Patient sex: M
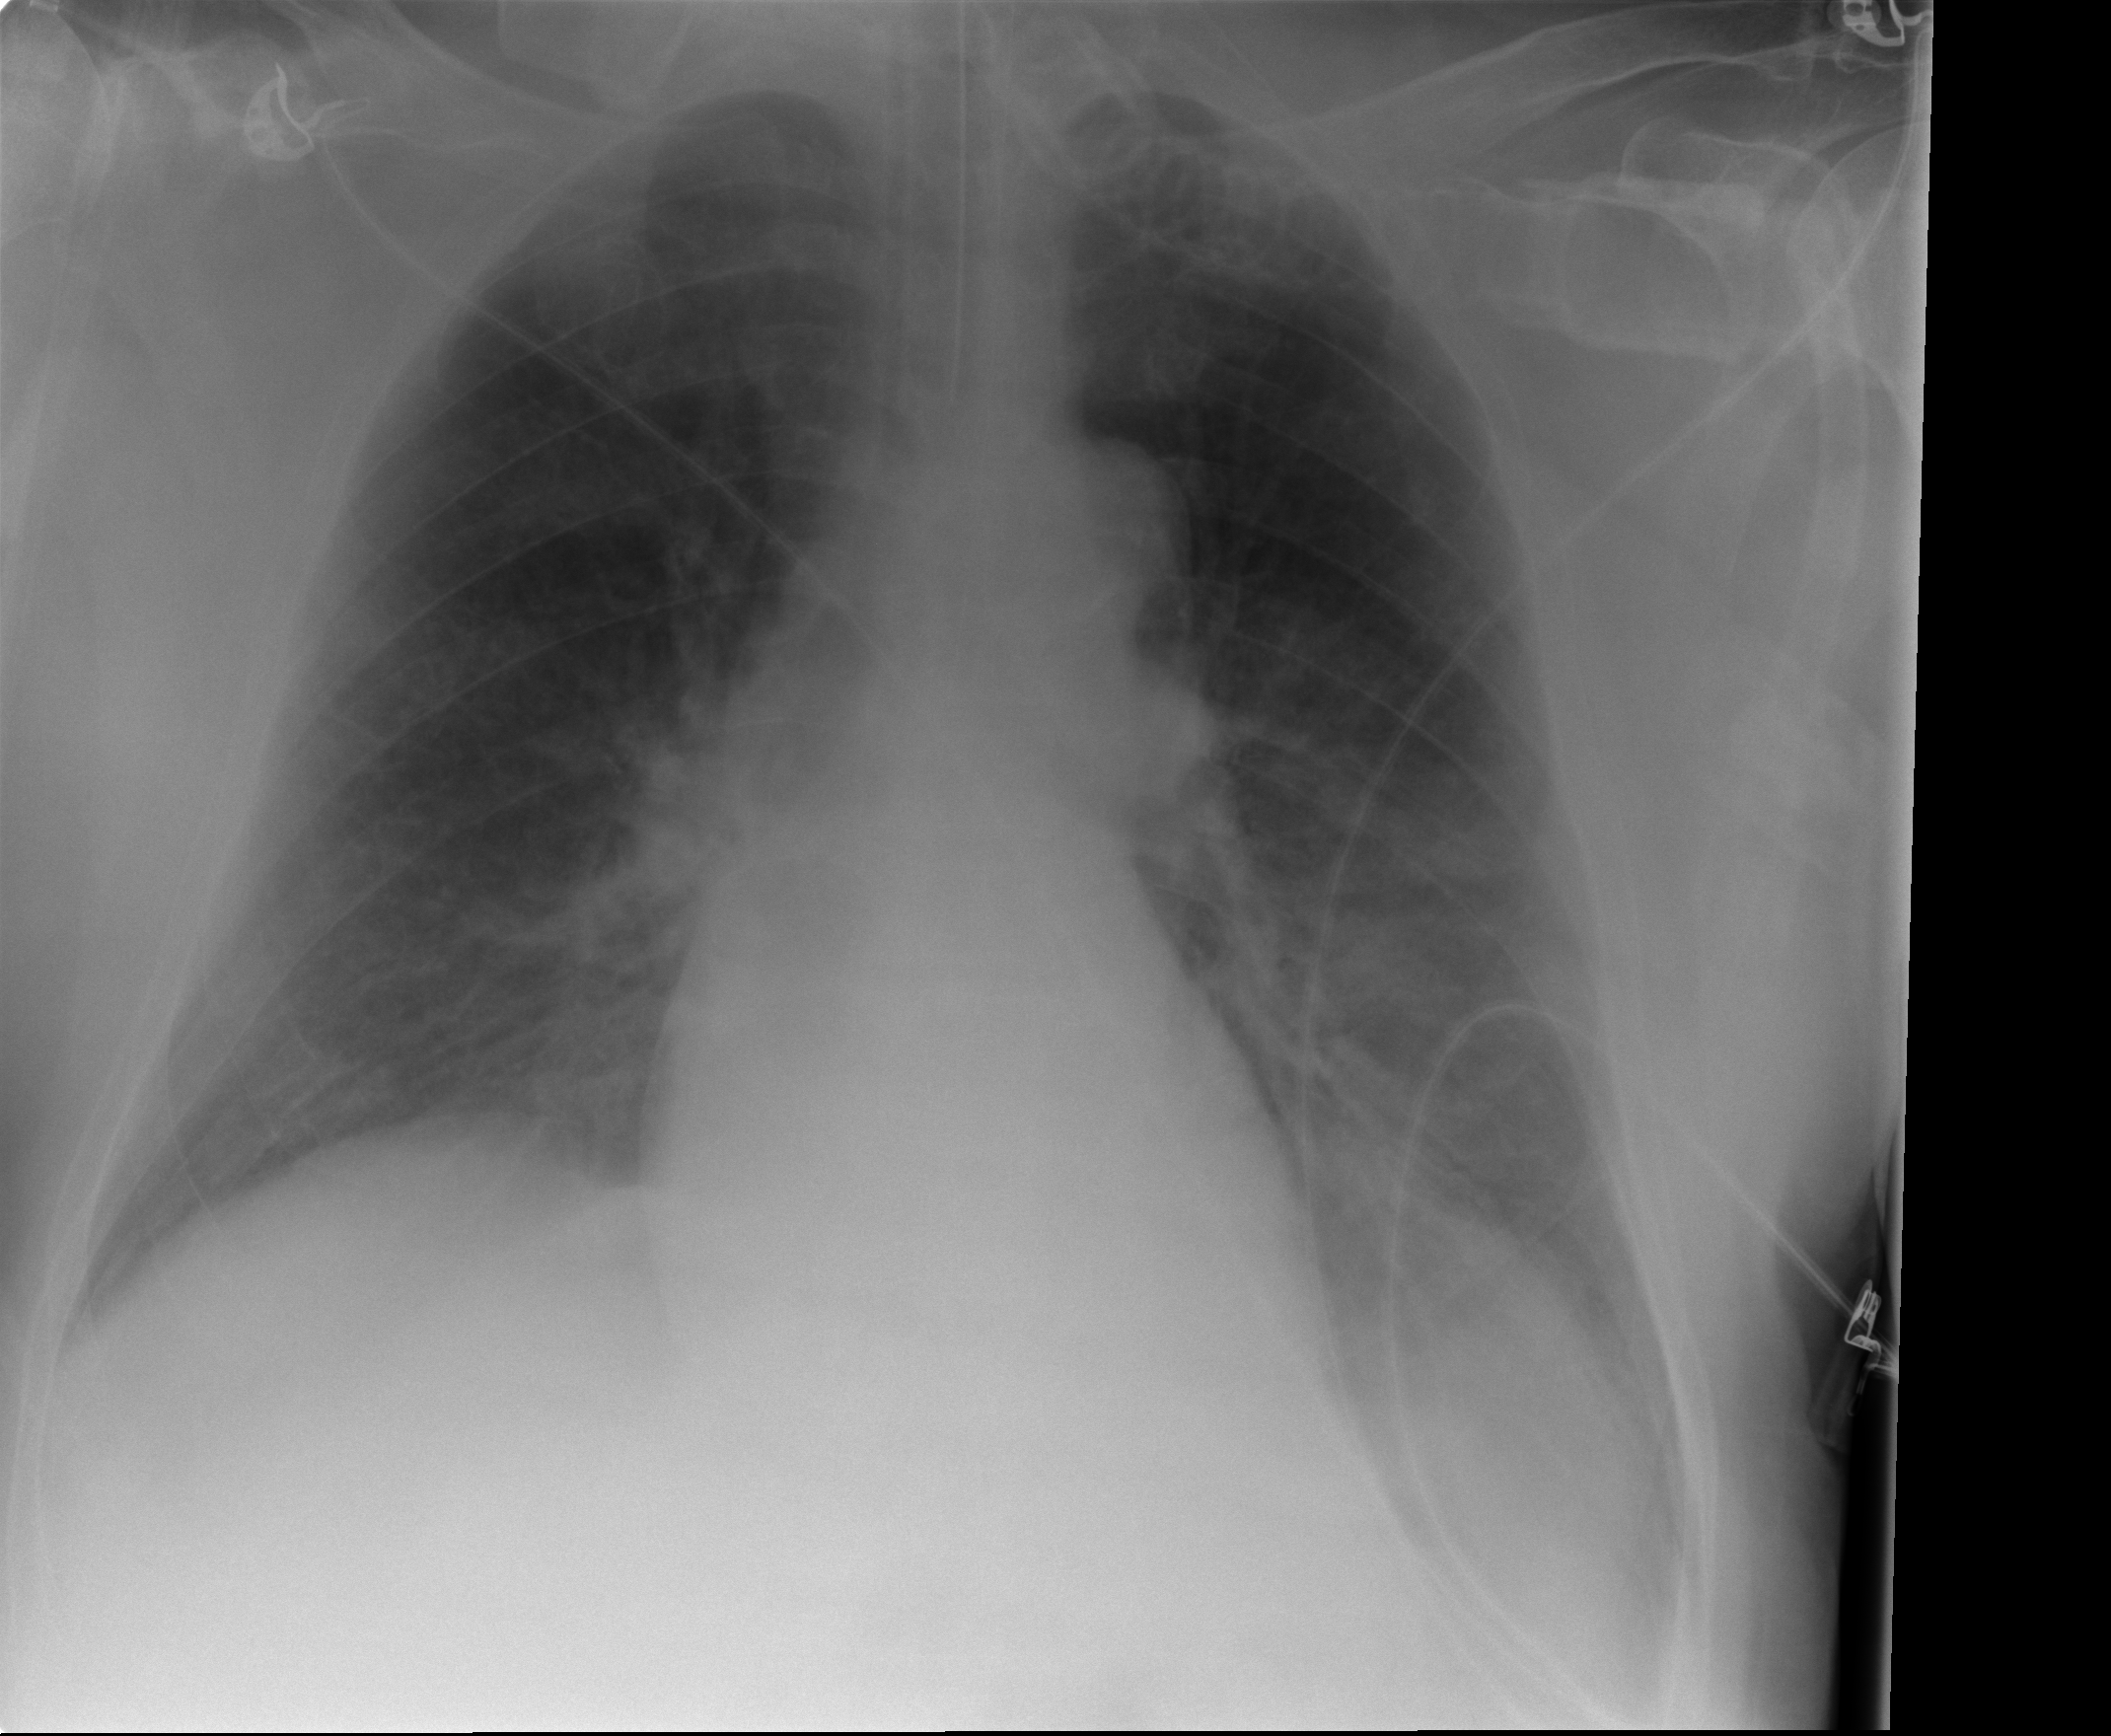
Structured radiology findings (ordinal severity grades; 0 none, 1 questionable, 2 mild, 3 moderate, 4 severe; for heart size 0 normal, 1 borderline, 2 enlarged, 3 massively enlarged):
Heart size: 0
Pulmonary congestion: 2
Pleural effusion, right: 2
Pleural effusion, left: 2
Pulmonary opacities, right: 1
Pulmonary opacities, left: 2
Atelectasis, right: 2
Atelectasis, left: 2